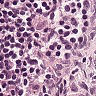
Metastatic tissue present: no